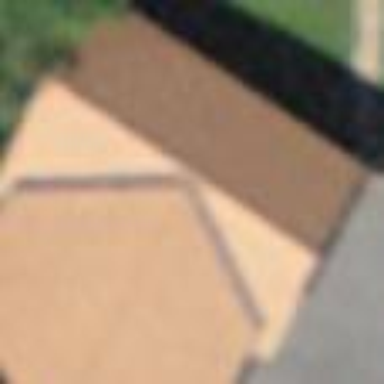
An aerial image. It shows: Garage.